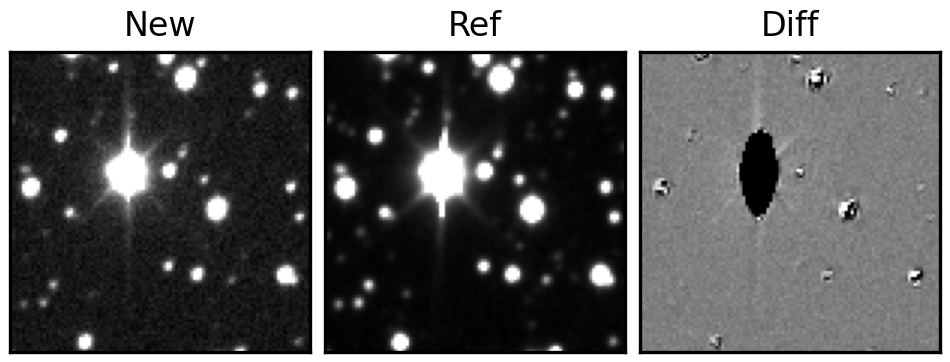
Label: bogus